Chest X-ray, PA view. Patient: 71 years old, sex M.
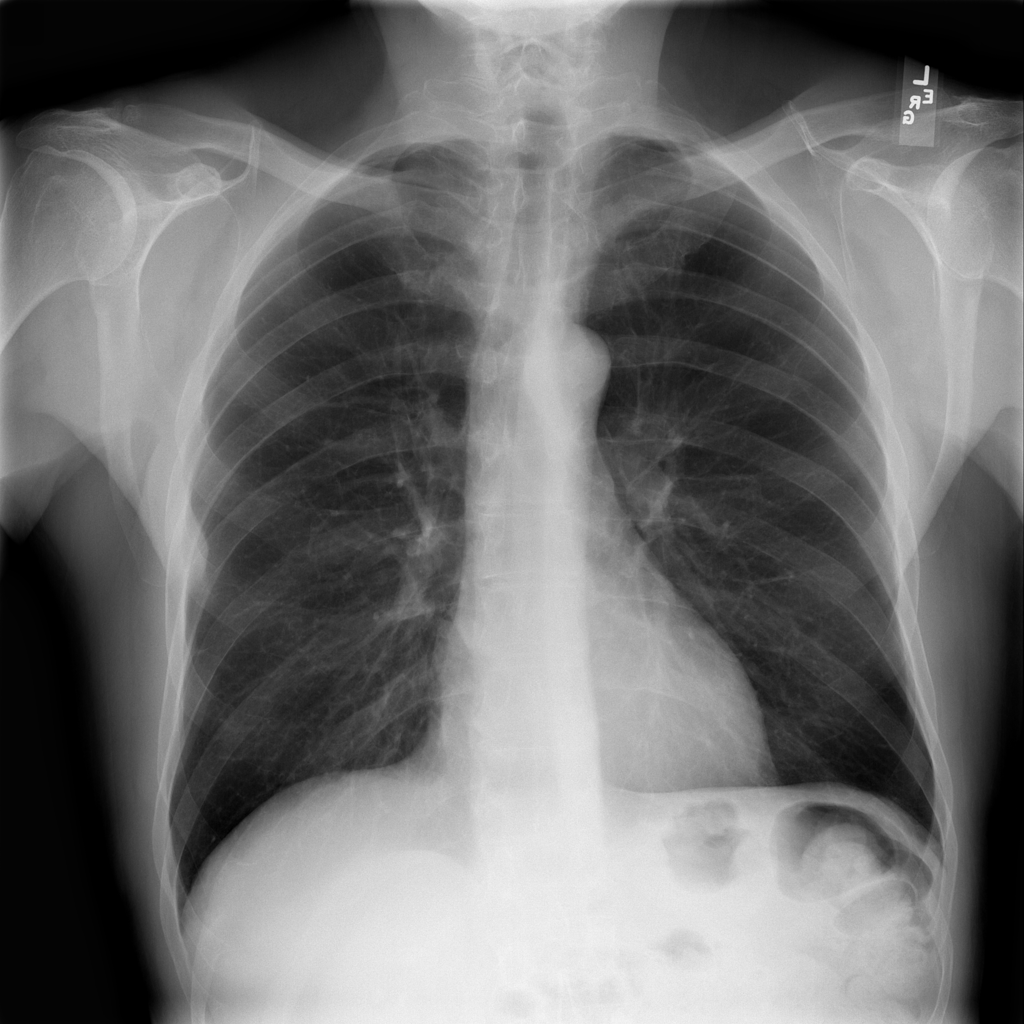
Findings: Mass